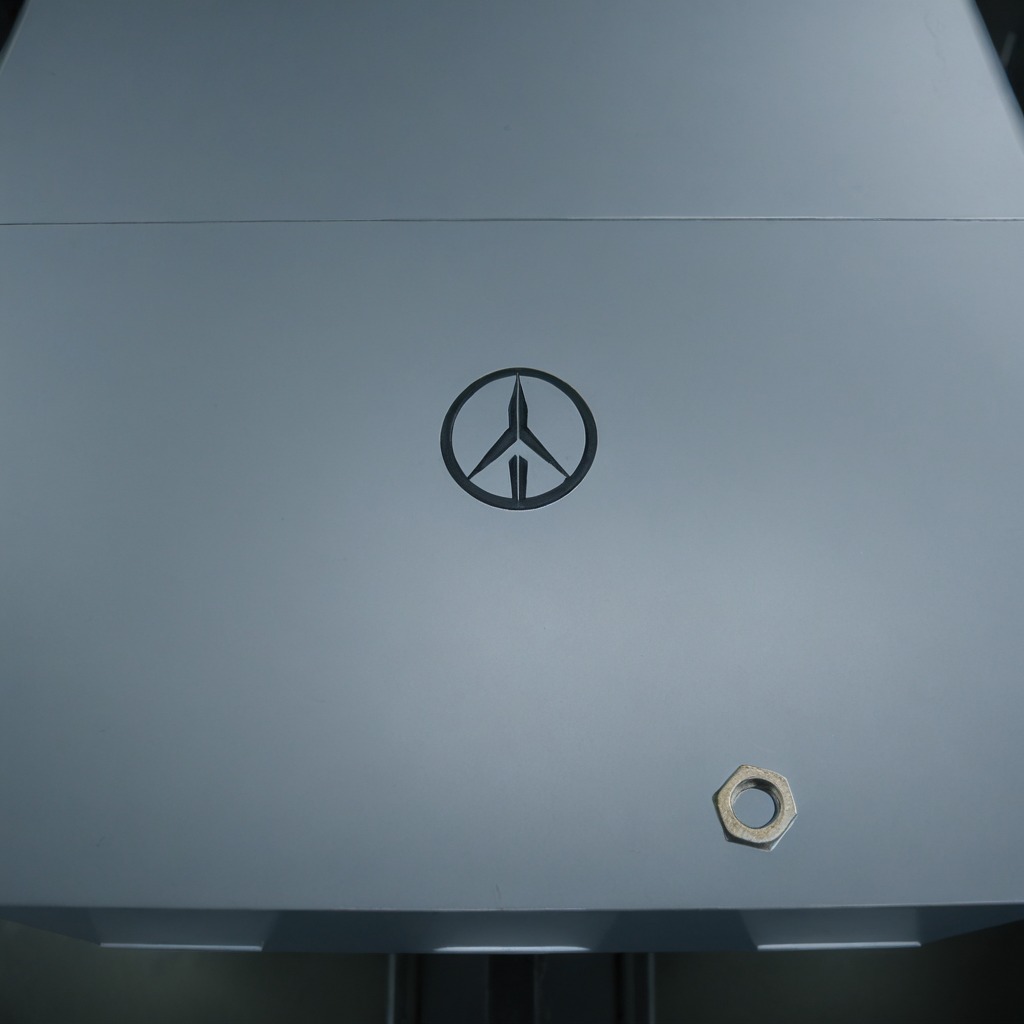
A metal nut is lying on a toolbox surface in an airplane hangar workshop 8K.